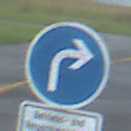
Verkehrszeichen: VorgeschriebeneFahrtrichtungRechts
Zusatzzeichen unten: BesondereFahrzeugeUndTransportgueter9
Umgebung: Outdoor, Suburban
Tageszeit: Midday
Wetter: Overcast
Licht: Natural
Jahreszeit: NotSpecified
Kontrast: LowContrast